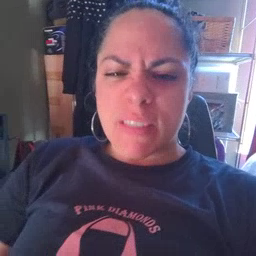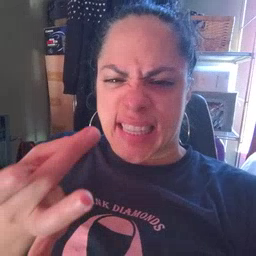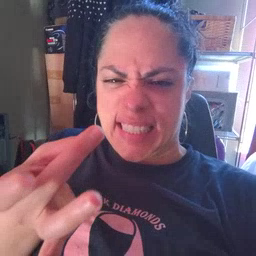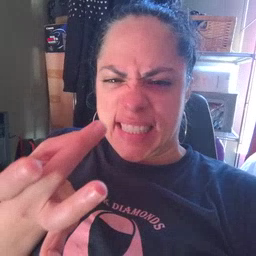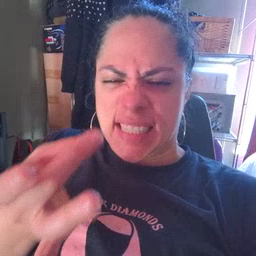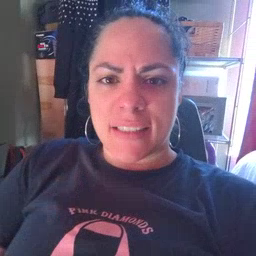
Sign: sticky